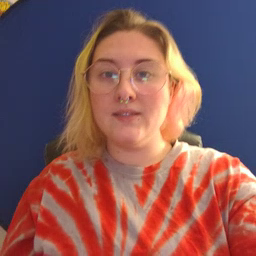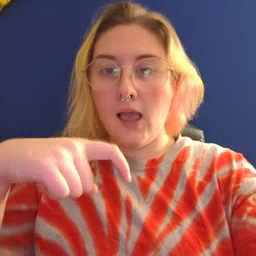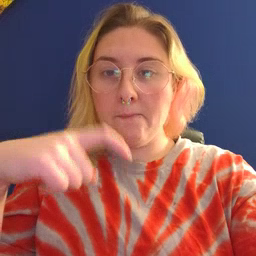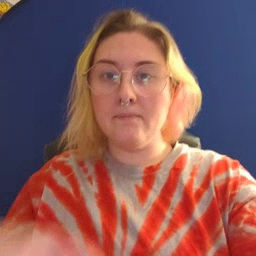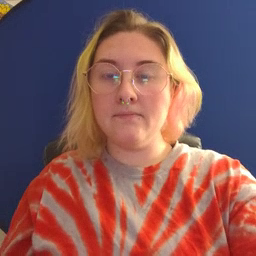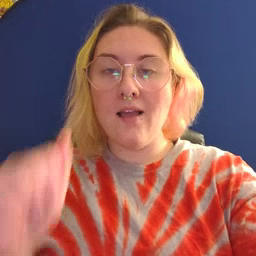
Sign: time